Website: bh-photo
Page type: review-order
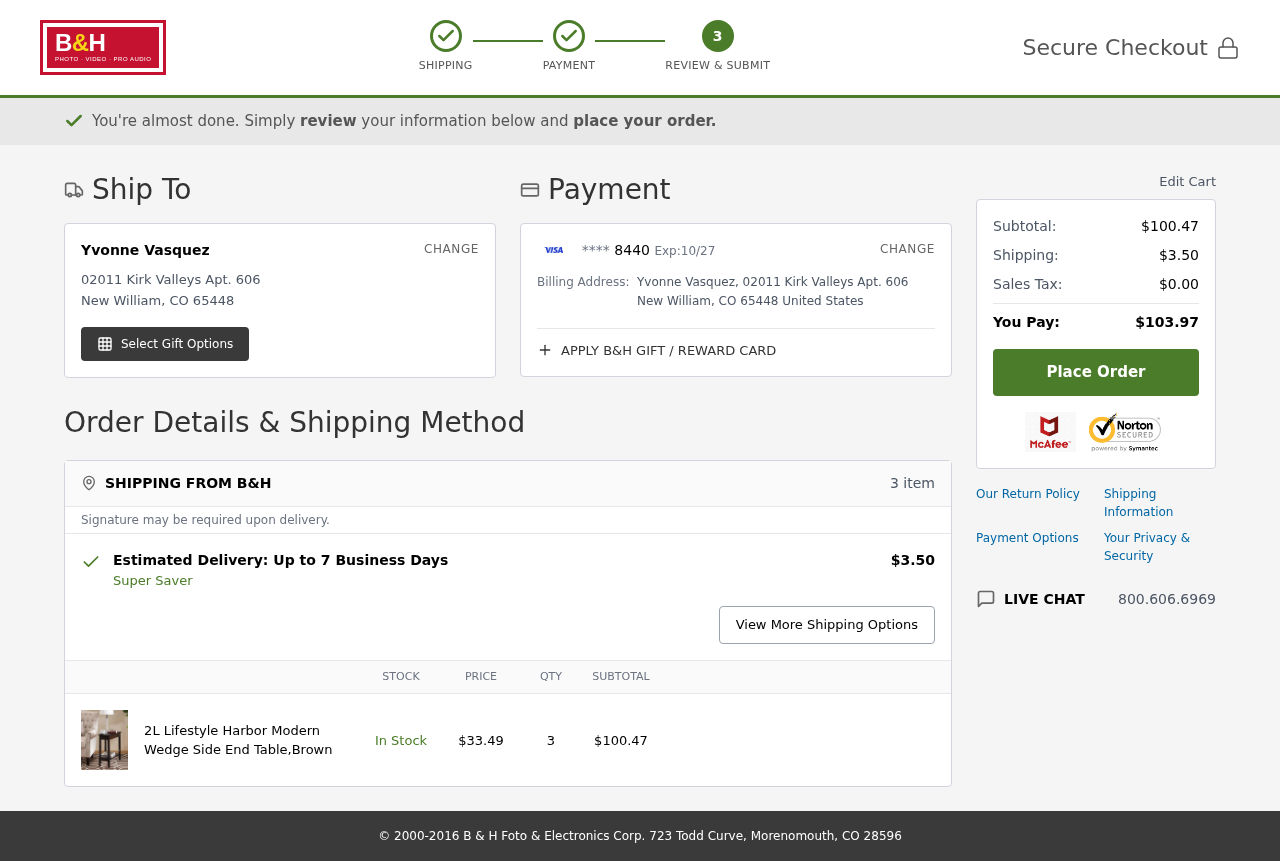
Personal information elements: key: PII_CARD_EXPIRY
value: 10/27
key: PII_CARD_LAST4
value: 8440
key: PII_CITY
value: New William
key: PII_COUNTRY
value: United States
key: PII_FULLNAME
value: Yvonne Vasquez
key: PII_POSTCODE
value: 65448
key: PII_STATE_ABBR
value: CO
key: PII_STREET
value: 02011 Kirk Valleys Apt. 606
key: PII_FULLNAME2
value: Yvonne Vasquez
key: PII_STREET2
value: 02011 Kirk Valleys Apt. 606
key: PII_CITY2
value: New William
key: PII_STATE_ABBR2
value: CO
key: PII_POSTCODE2
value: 65448
Product elements: key: PRODUCT1_NAME
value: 2L Lifestyle Harbor Modern Wedge Side End Table,Brown
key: PRODUCT1_PRICE
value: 33.49
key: PRODUCT1_QUANTITY
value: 3
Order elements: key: ORDER_NUM_ITEMS
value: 3 item
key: ORDER_SHIPPING_COST
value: $3.50
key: ORDER_SUBTOTAL
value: $100.47
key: ORDER_SUBTOTAL2
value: $100.47
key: ORDER_SHIPPING_COST2
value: $3.50
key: ORDER_TAX
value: $0.00
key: ORDER_TOTAL
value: $103.97